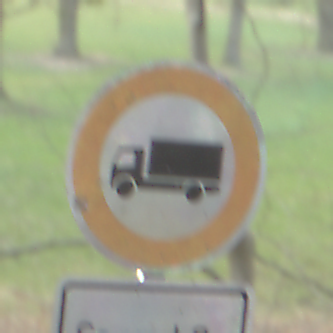
Verkehrszeichen: VerbotFuerKraftfahrzeugeUeberDreiKommaFuenfTonnen
Zusatzzeichen unten: ZeitangabenMitBeschraenkungAufWochentage8
Umgebung: Outdoor, Nature
Tageszeit: MorningAfternoon
Wetter: PartlyCloudy
Licht: Natural
Jahreszeit: NotSpecified
Kontrast: LowContrast